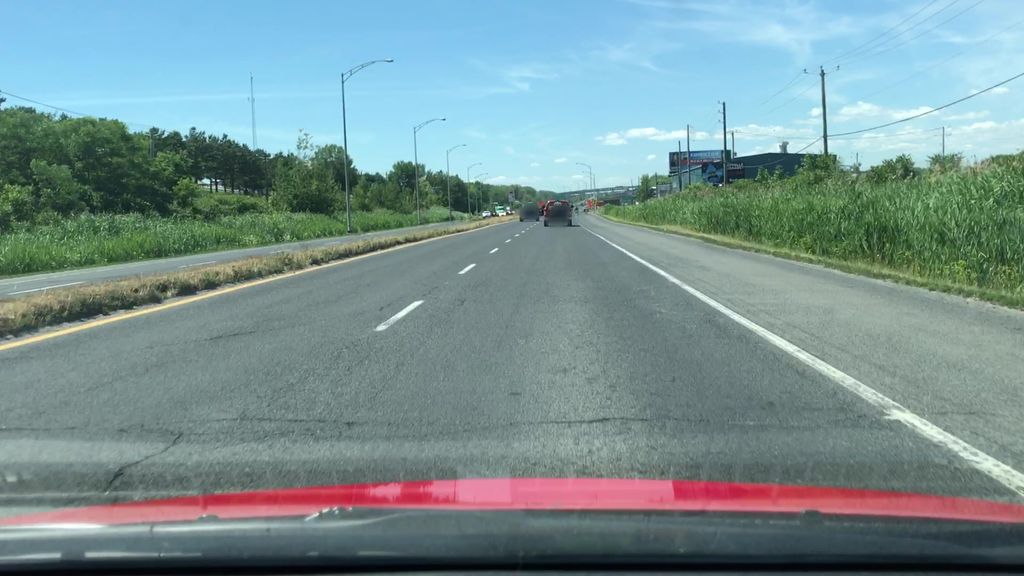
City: montreal